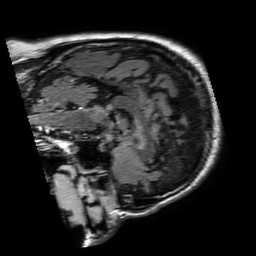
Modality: FLAIR
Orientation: sagittal
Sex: male
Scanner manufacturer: philips
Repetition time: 11 s
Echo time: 0.125 s